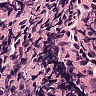
Metastatic tissue present: no